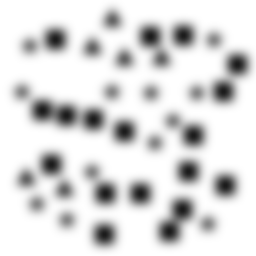
Squares: 18
Triangles: 6
Stars: 12
Total shapes: 36